Aerial crown-view tile of a tropical tree (Barro Colorado Island, Panama), acquired 20250915:
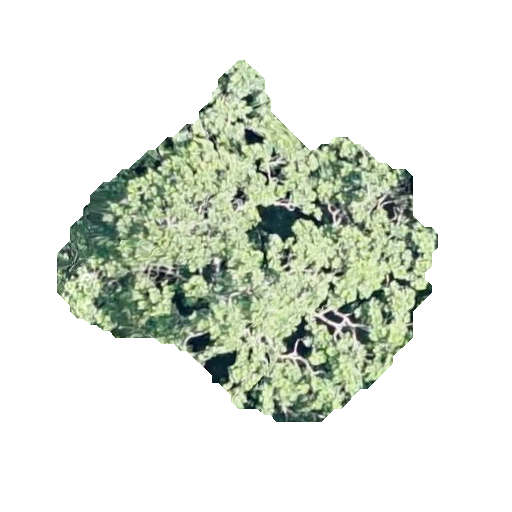
Species: Simarouba amara
GBIF accepted scientific name: Simarouba amara
Crown area: 116.898 m²